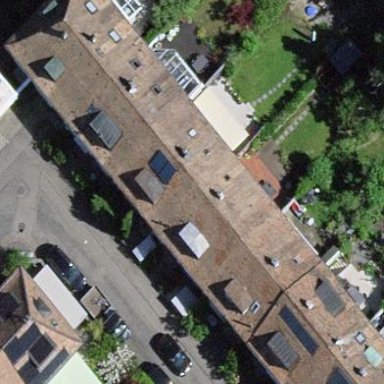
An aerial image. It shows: Terrace building.